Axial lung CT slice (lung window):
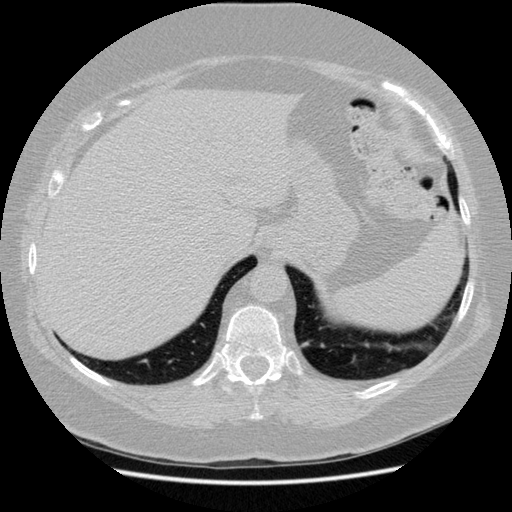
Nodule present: no